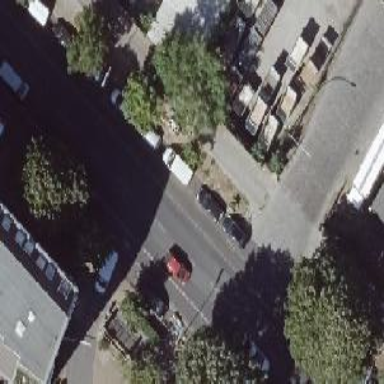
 featuring sidewalks on both sides and advisory cycle lane. There are parallel parking lanes on both sides of the road."